Question: I am using Paho MQTT (Internet of Things) With mobilefirst 7.1 for my hybrid application development (For iOS ,Android and windows phone devices). I tried with for MQTT broker, but its not working for iOS .
## error:

## Xcode console:
> libc++abi.dylib: Pure virtual function called!
## main.js:
'''
function wlCommonInit(){
MQTTconnect(); //connect broker with subscribe
}
'''
## mqttService.js:
'''
var host = 'broker.mqttdashboard.com';
var port = 8000;
var topic = 'Sensor'; // topic to subscribe to
var useTLS = false;
var username = null;
var password = null;
// username = "Nazmul";
// password = "Kp0582!";
var cleansession = true;
var mqtt;
var reconnectTimeout = 2000;
function MQTTconnect() {
mqtt = new Paho.MQTT.Client(
host,
port,
"web_" + parseInt(Math.random() * 100,
10));
var options = {
timeout: 3,
useSSL: useTLS,
cleanSession: cleansession,
onSuccess: onConnect,
onFailure: function (message) {
console.log("Connection failed: " + message.errorMessage + "Retrying")
setTimeout(MQTTconnect, reconnectTimeout);
}
};
mqtt.onConnectionLost = onConnectionLost;
mqtt.onMessageArrived = onMessageArrived;
if (username != null) {
options.userName = username;
options.password = password;
}
console.log("Host="+ host + ", port=" + port + " TLS = " + useTLS + " username=" + username + " password=" + password);
mqtt.connect(options);
};
function onConnect() {
console.log('Connected to ' + host + ':' + port)
// Connection succeeded; subscribe to our topic
mqtt.subscribe(topic, {qos: 0});
};
function onConnectionLost(response) {
setTimeout(MQTTconnect, reconnectTimeout);
console.log("connection lost: " + responseObject.errorMessage + ". Reconnecting")
};
function onMessageArrived(message) {
var topic = message.destinationName;
var payload = message.payloadString;
console.log( topic + ' = ' + payload)
alert(topic + ' = ' + payload);
};
'''
MobileFirst: version 7.1.0.00-20151114-1616
xcode: Version 7.2 beta (7C46t)
iphone 6s plus
project uploaded here: <URL>
Thank you
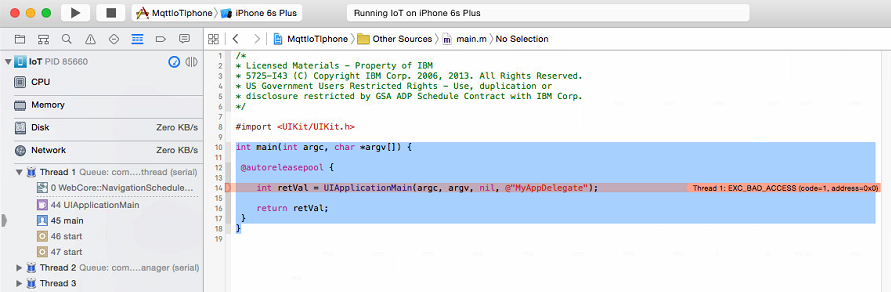
Answer: it was a null reference error that the editor didn't catch - it ran only in code available on the iPhone.
Null reference errors: because always javascript file did not load. object throwing this error.
Now this way it is working
## main.js:
'''
function wlCommonInit(){
$(document).ready(function(){
MQTTconnect(); //connect broker with subscribe
});
}
'''